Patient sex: M
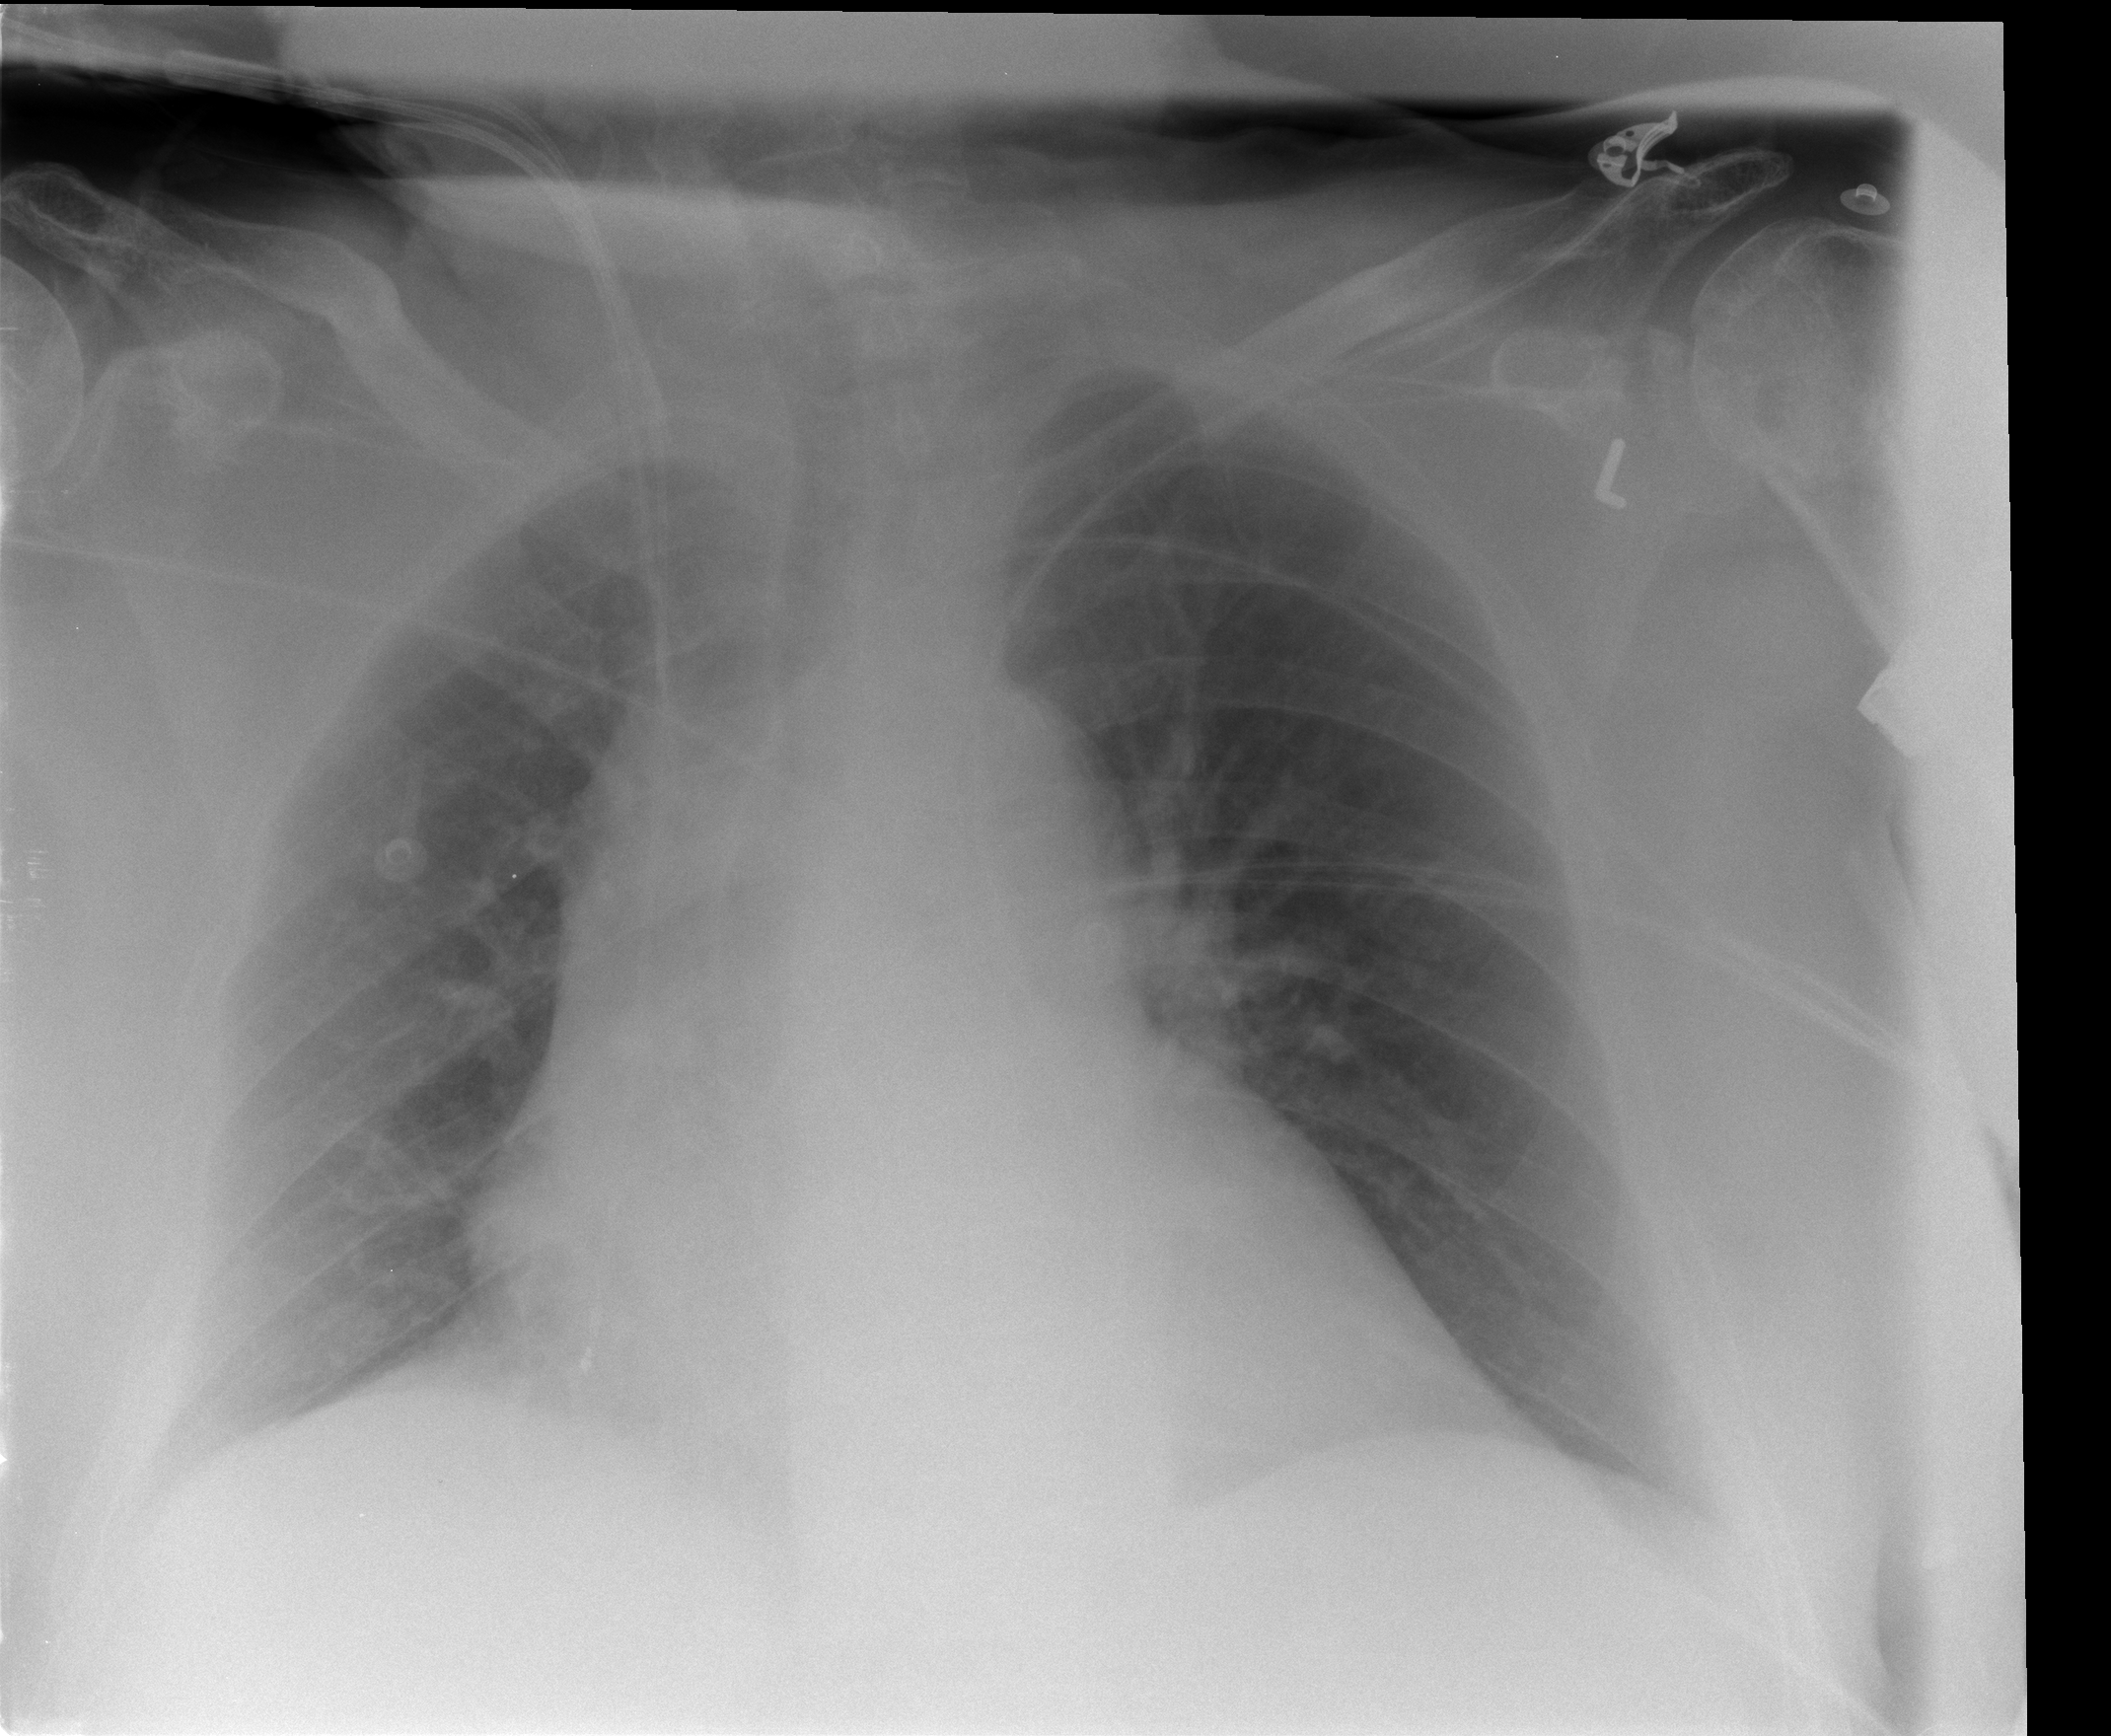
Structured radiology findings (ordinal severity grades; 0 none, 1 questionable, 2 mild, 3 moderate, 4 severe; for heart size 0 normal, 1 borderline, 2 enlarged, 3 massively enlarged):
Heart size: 0
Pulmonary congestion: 0
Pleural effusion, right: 0
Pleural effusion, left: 0
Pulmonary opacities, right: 0
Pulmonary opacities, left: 0
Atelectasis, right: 1
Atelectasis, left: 1